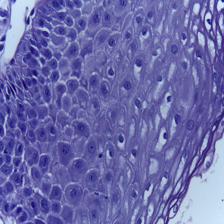
Diagnosis: Normal